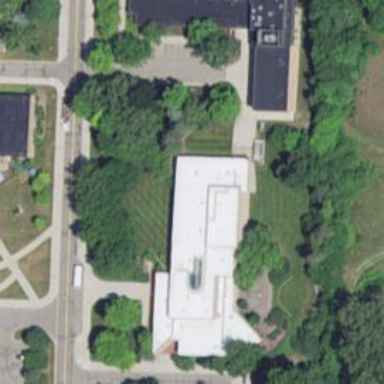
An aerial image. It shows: Library building.